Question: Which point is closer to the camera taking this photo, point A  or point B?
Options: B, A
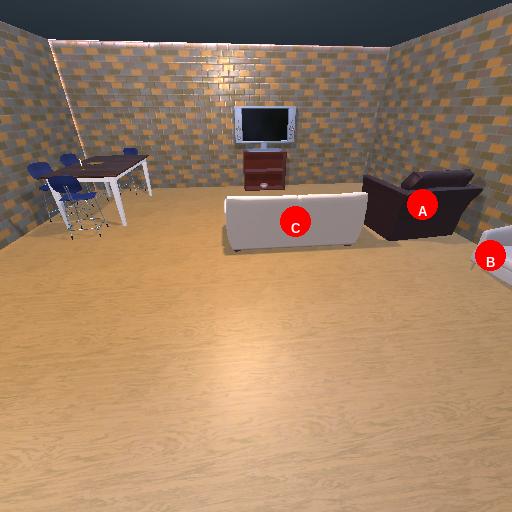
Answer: B